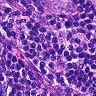
Metastatic tissue present: no